Question: I've been fiddling with a chart... I set the X axis minimum value to zero. Then I used 'DataBindXY' on the 'Chart.Series.First.Points' to set the values passing two lists (first is a 0-based label list and other has the actual values).
Below is the result. As I highlighted by the red arrow the first column is truncated.

Microsoft made traversing the settings of a chart in the designer as simple as getting out of a maze, so I'm clueless about where to find some offset property to be set.
---
Mine could be a possible duplicate of <URL>, but its answer is not clear to me, so I asked a new one.
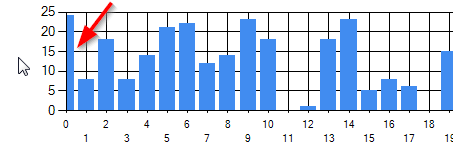
Answer: If you set the X axis minimum value to -0.5, that should solve it.
'''
GraphChart.ChartAreas[0].AxisX.Minimum = -0.5;
'''
or try something like:
'''
GraphChart.ChartAreas[0].AxisX.IntervalOffset = 0.5;
'''
The reason is that the columns width is approximately 0.8 depending on the chart configuration so in your case they might span from 0.4 to 1.4, with a center point in 1